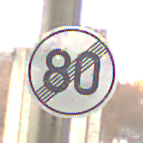
Verkehrszeichen: EndeGeschwindigkeit80
Umgebung: Roofed, Suburban
Tageszeit: MorningAfternoon
Wetter: PartlyCloudy
Licht: Natural
Jahreszeit: Winter
Kontrast: LowContrast